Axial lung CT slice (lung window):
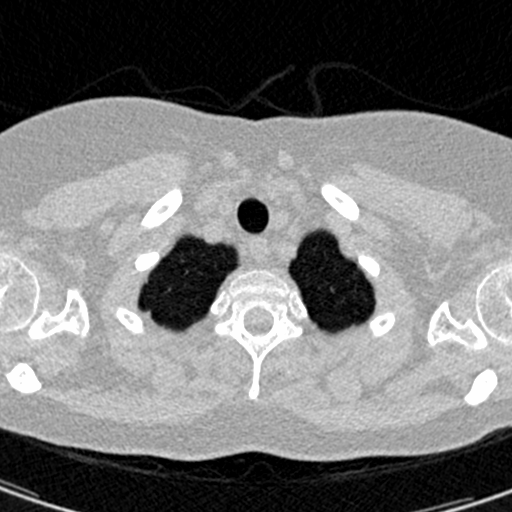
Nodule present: no